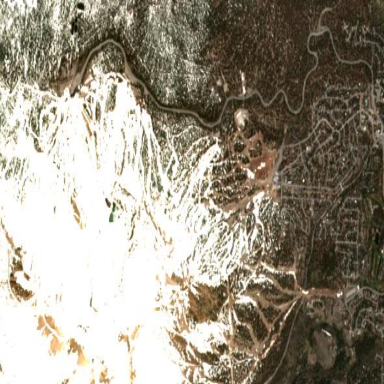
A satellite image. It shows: Area designated for winter sports.